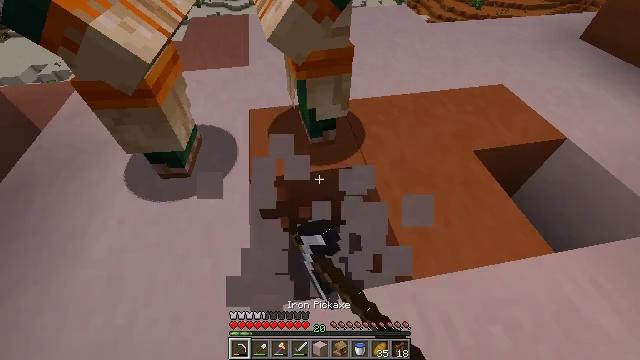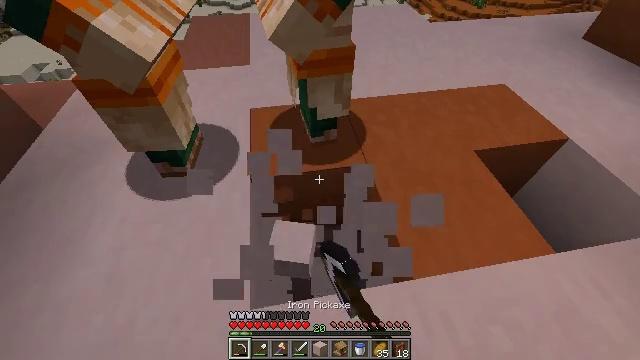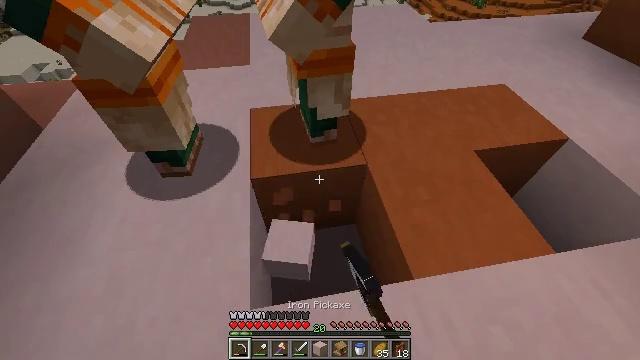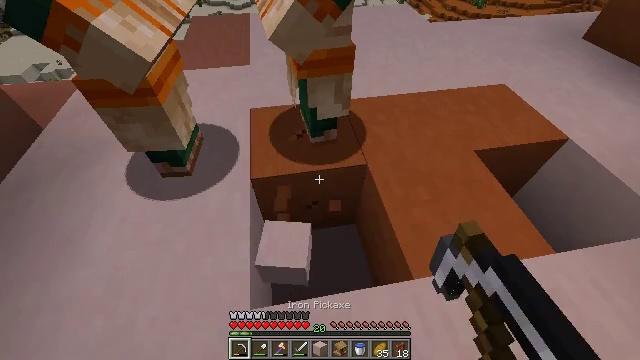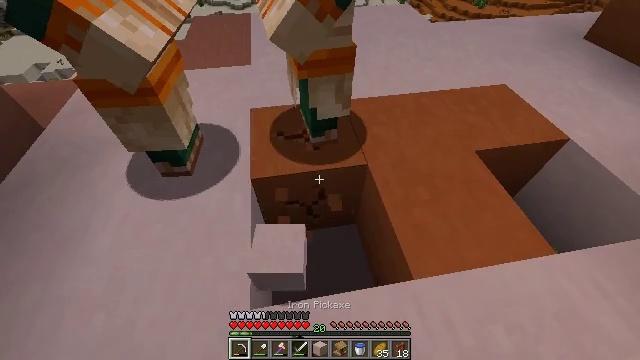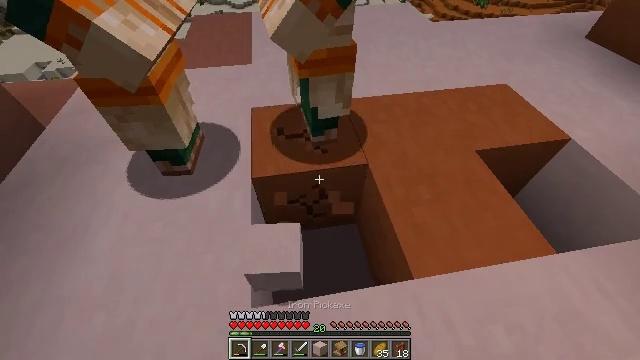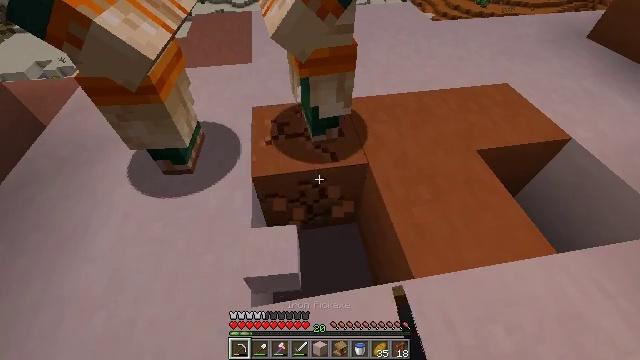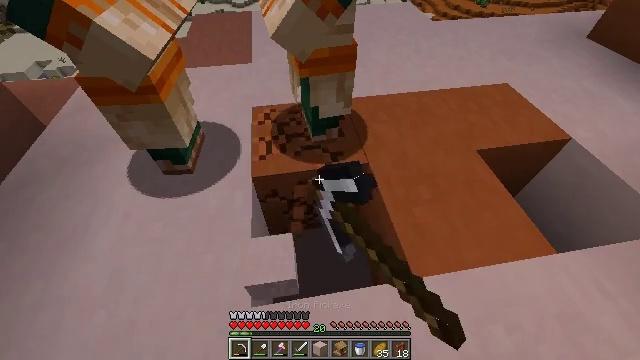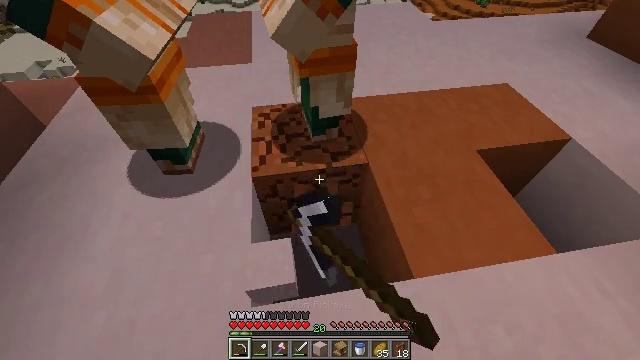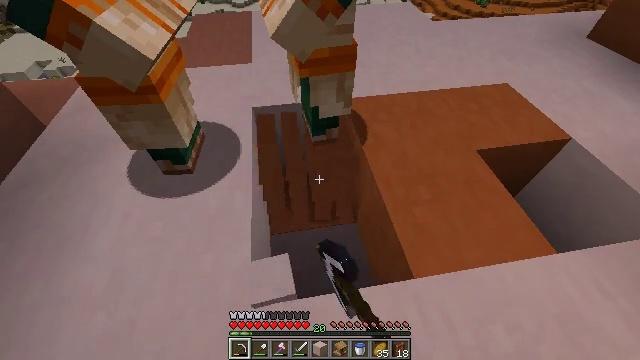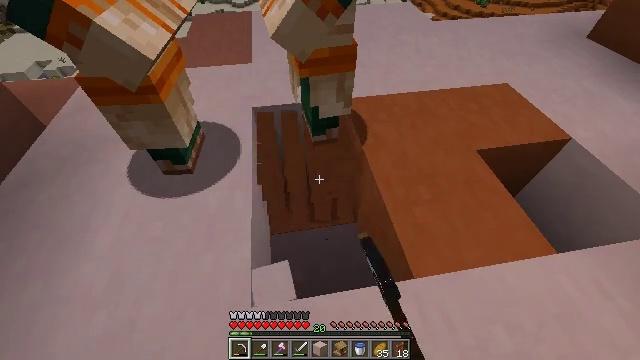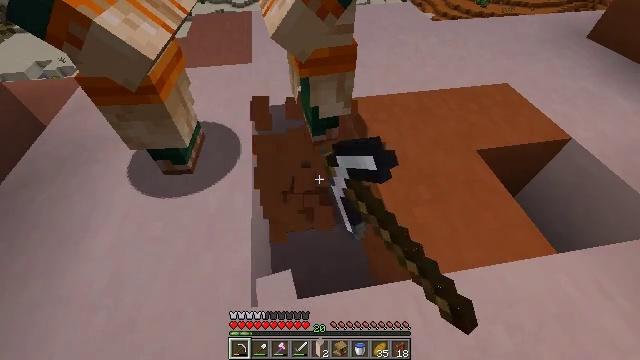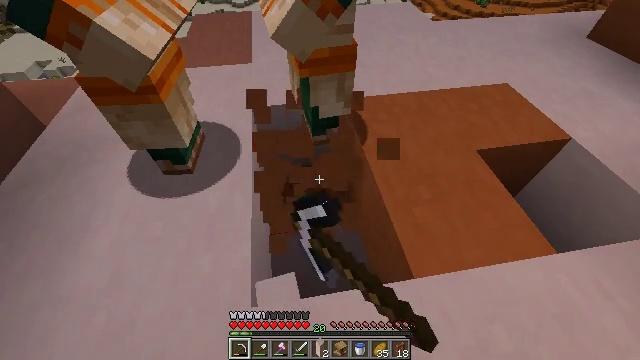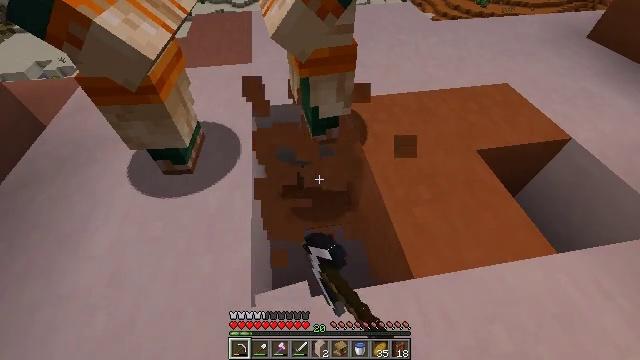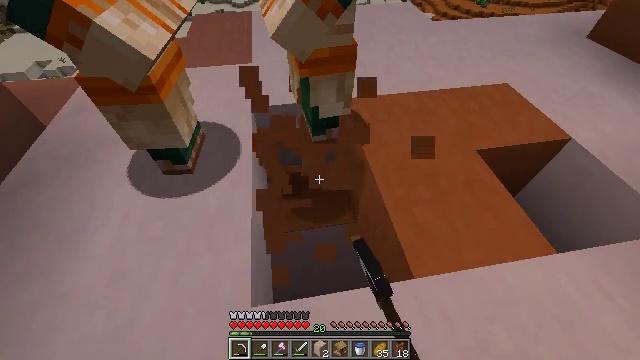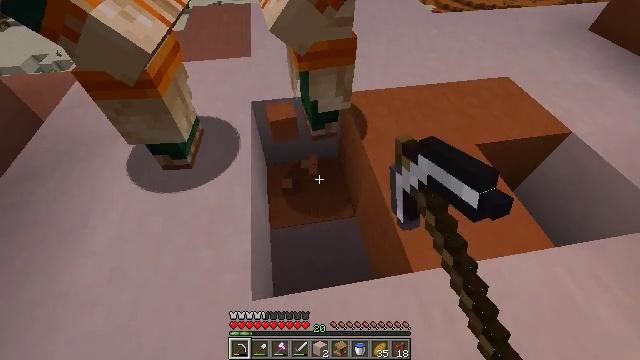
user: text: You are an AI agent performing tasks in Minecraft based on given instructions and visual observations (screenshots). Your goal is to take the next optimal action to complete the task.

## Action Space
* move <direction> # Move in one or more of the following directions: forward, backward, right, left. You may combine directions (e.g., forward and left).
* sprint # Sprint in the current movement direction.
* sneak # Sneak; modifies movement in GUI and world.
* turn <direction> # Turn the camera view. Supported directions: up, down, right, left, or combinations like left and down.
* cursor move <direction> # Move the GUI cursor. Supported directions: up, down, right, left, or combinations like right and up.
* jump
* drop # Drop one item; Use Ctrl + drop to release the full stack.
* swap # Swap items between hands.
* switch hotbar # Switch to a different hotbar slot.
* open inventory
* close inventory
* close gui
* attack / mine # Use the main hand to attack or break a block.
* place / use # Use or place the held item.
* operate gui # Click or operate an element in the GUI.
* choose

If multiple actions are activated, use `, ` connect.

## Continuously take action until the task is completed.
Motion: motion action
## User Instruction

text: Break the orange terracotta for materials.
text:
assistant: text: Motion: attack / mine
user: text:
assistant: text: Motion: attack / mine
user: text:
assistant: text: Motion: attack / mine
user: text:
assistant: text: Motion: attack / mine
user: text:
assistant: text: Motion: attack / mine
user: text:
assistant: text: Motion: attack / mine
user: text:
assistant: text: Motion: attack / mine
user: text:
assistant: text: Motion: attack / mine
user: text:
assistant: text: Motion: attack / mine
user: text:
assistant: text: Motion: attack / mine
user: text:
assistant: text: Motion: attack / mine
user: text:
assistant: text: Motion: attack / mine
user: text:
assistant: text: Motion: attack / mine
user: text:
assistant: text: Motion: attack / mine
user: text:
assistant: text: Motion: turn down, attack / mine
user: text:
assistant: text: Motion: turn down, attack / mine
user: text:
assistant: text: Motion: turn down, attack / mine
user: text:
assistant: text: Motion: attack / mine
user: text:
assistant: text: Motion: attack / mine
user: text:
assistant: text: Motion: attack / mine
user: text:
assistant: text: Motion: attack / mine
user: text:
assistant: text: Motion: attack / mine
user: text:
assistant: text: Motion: attack / mine
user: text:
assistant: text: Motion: attack / mine
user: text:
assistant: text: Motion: attack / mine
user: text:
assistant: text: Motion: attack / mine
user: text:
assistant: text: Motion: attack / mine